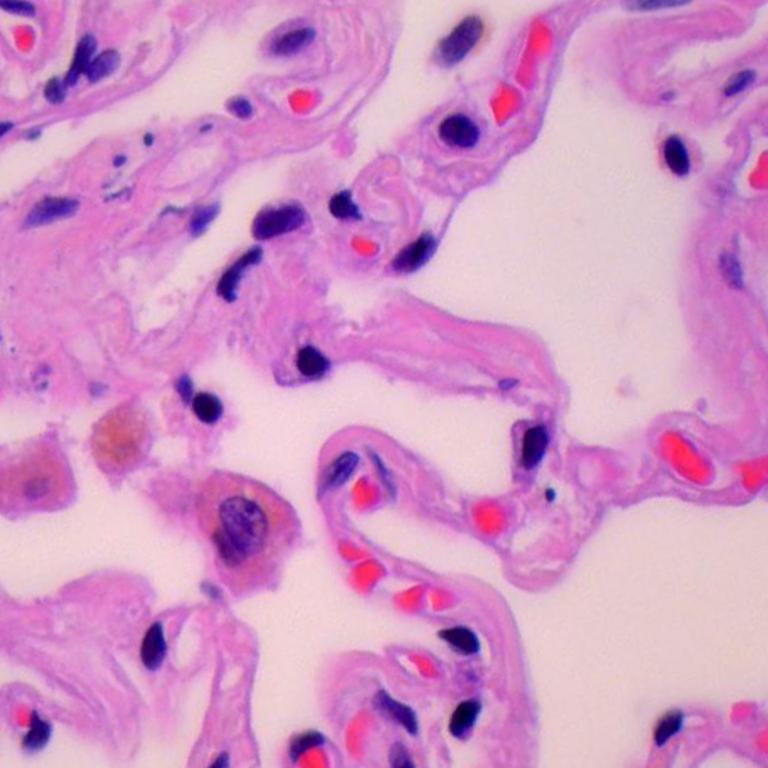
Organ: lung
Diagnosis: benign